A scalogram of one vibration snapshot from a rotating bearing is shown, computed with a continuous wavelet transform. Based on the visible evidence, which condition applies: normal, inner_race, outer_race, ball?
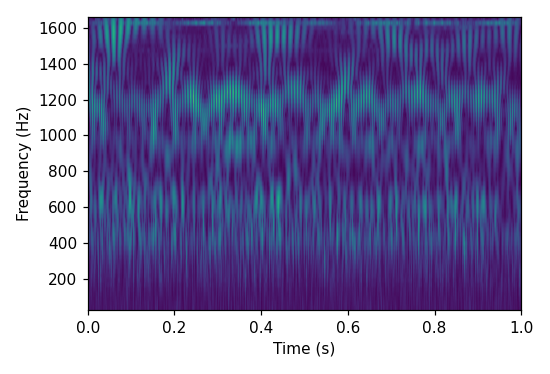
Answer: outer_race